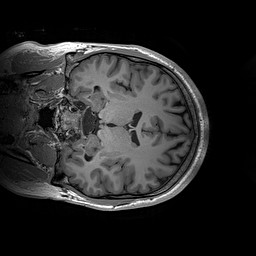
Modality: T1w
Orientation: coronal
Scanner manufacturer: siemens
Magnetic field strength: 3 T
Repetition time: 2.2 s
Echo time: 0.00244 s